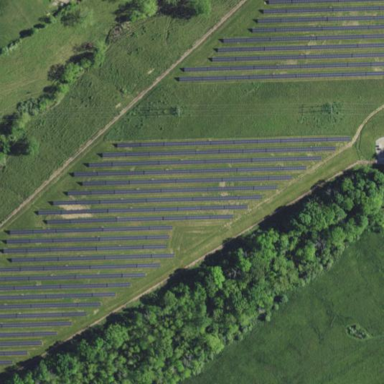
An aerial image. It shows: Solar power plant utilizing photovoltaic technology.